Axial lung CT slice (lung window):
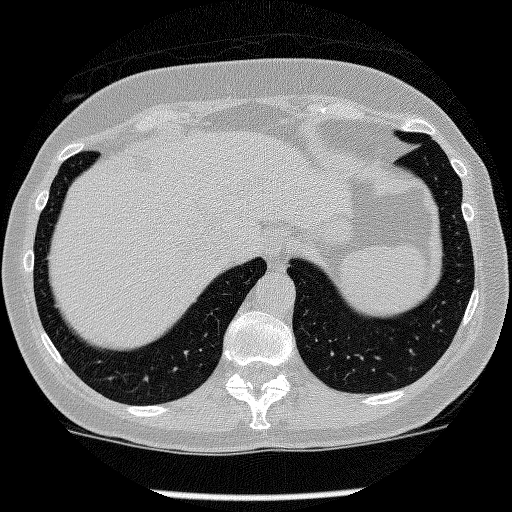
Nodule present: no